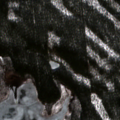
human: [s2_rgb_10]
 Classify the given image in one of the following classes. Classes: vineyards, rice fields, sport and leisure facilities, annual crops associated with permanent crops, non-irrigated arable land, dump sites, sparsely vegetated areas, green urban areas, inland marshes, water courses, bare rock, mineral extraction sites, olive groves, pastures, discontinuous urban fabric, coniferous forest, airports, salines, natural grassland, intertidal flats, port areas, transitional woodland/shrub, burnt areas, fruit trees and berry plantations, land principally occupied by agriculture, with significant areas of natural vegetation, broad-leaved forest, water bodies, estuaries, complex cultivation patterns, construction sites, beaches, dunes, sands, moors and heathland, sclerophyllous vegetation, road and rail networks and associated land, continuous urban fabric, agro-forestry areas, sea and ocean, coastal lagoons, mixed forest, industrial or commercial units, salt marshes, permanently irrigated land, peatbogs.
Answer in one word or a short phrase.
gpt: broad-leaved forest, coniferous forest, mixed forest, water bodies